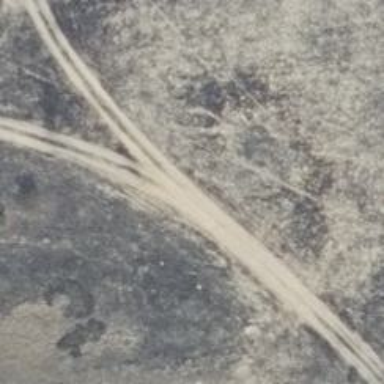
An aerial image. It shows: Sandy track with grade4 tracktype.